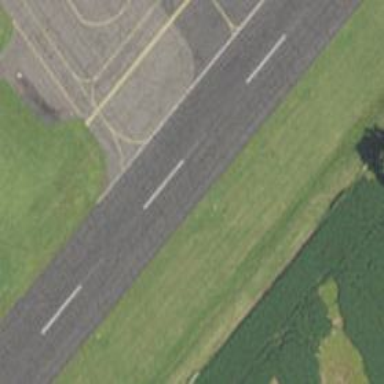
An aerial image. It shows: Image of taxiway at airport.